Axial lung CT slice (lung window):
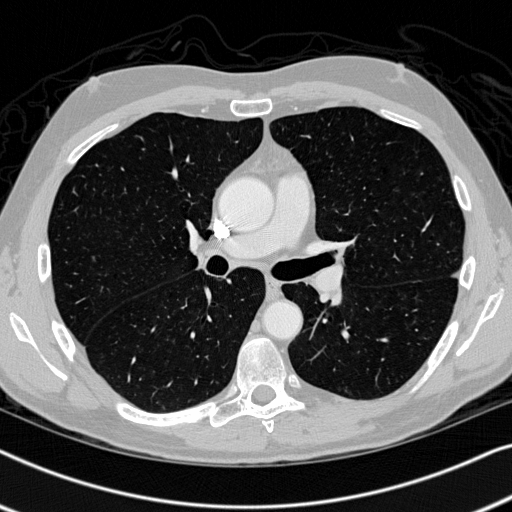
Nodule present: no